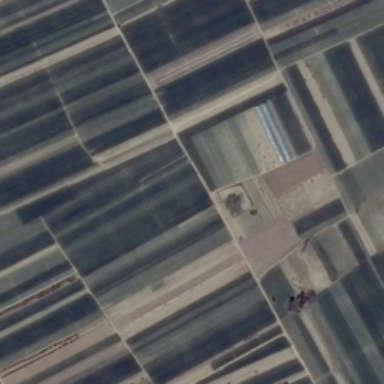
Many pieces of farmlands are in different green depths .